Question: I am querying my database and getting the values to I need to print on my webpage.
'''
<div class="col-6 col-middle"> <span class="h4"> <a href="#" class="text-normal">**A**</a> </span>
<div class="actions row-space-top-1"> <a href="#">**B**</a> </div>
<div class="actions row-space-top-1"> <b>Duration:</b>**C**</div>
<div class="actions row-space-top-1"> <b>Travel date:</b>**D**</div>
</div>
'''
Now where I have mentioned A,B,C,D I need to print my php values...
'''
while($row = mysql_fetch_array($result, MYSQL_ASSOC))
{
echo "Name :{$row['A']} <br> ".
"Date_Of_Travel : {$row['B']} <br> ".
"No_Of_Days : {$row['C']} <br> ";
}
'''
Also I need to loop the HTML for the number rows that I have.
The output should look like

Kindly guide.
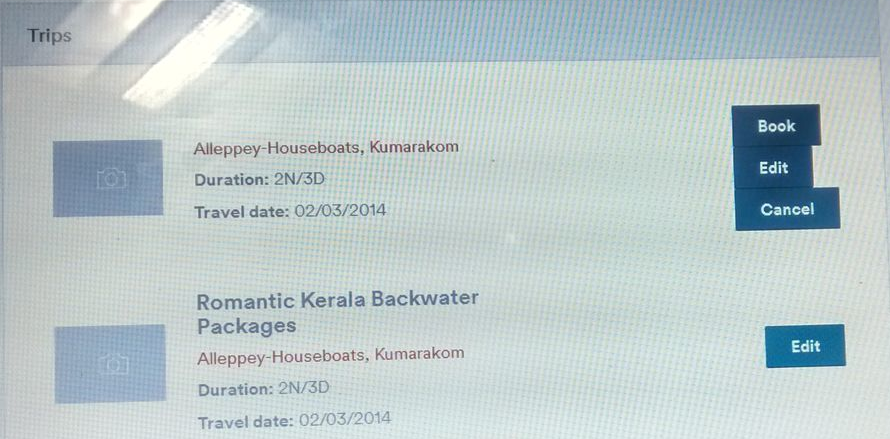
Answer: '''
while($row = mysql_fetch_array($result, MYSQL_ASSOC))
{
?>
<div class="col-6 col-middle"> <span class="h4"> <a href="#" class="text-normal"><?php echo $result['a'] ?></a></span>
<div class="actions row-space-top-1"> <a href="#"><?php echo $result['B'] ?></a> </div>
<div class="actions row-space-top-1"> <b>Duration:</b><?php echo $result['C'] ?></div>
<div class="actions row-space-top-1"> <b>Travel date:</b><?php echo $result[D'] ?></div>
</div>
<?php
}
'''